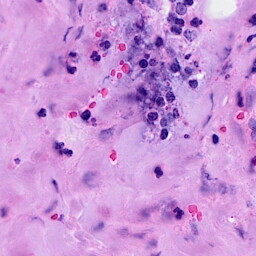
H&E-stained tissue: Breast